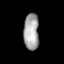
Tissue: prostate
Cell type: T cells
Senescence score: 0.345
Nuclear area (px): 548
Mean DAPI intensity: 164.962